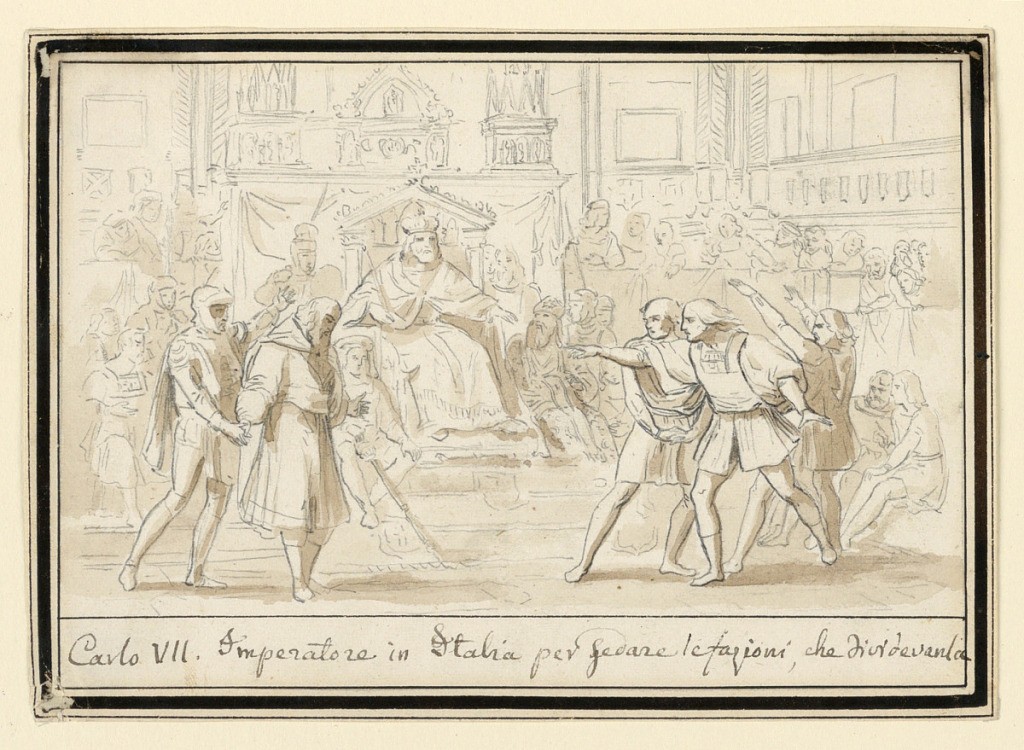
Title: Reconciliation of Enemies in Italy by the Emperor Henry VII
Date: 1825–50
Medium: Graphite, brush and bistre on paper
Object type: Drawing
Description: In a big crowded hall, the Emperor sits enthroned upon in the center. In the foreground at left and at right are two groups of men expressing their readiness for reconciliation. Three framing lines, in the inner framing strip below, inside which the caption is written, in ink: "Carlo VII. Imperatore in Italia per sedare le fazioni che dividevanla."